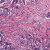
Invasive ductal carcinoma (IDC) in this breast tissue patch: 1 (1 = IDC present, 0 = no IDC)